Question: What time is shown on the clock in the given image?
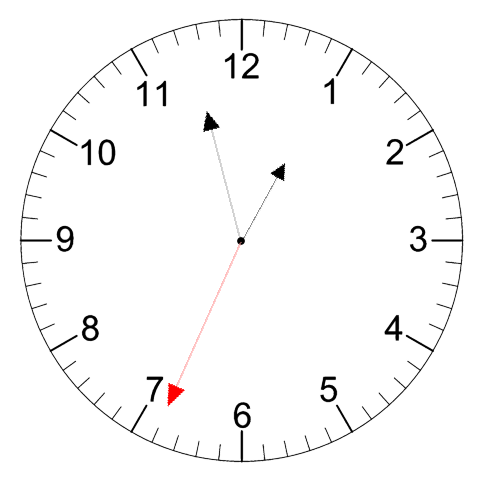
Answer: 12:57:34